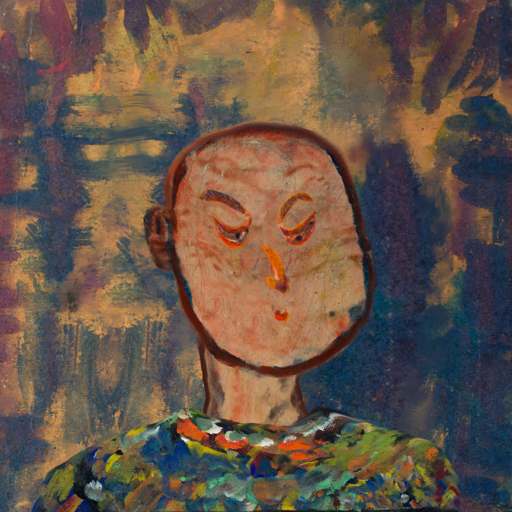
Background: InTheSun, Head And Neck Side: Orphan, Face Side: Hypocrite, Bust: An_Impression, Hair Side: Blank, Head Accessory: Blank, Second Necklace: Blank, Necklace: Blank, Baby: Blank